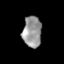
Tissue: prostate
Cell type: T cells
Senescence score: 0.1737
Nuclear area (px): 572
Mean DAPI intensity: 151.077